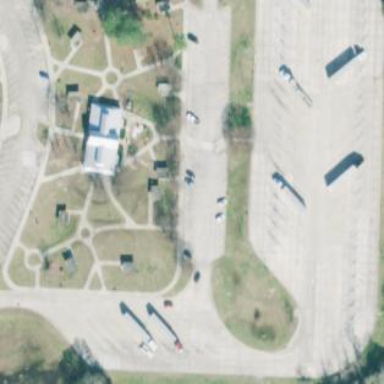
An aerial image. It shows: Rest area on the road.